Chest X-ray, AP view. Patient: 34 years old, sex M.
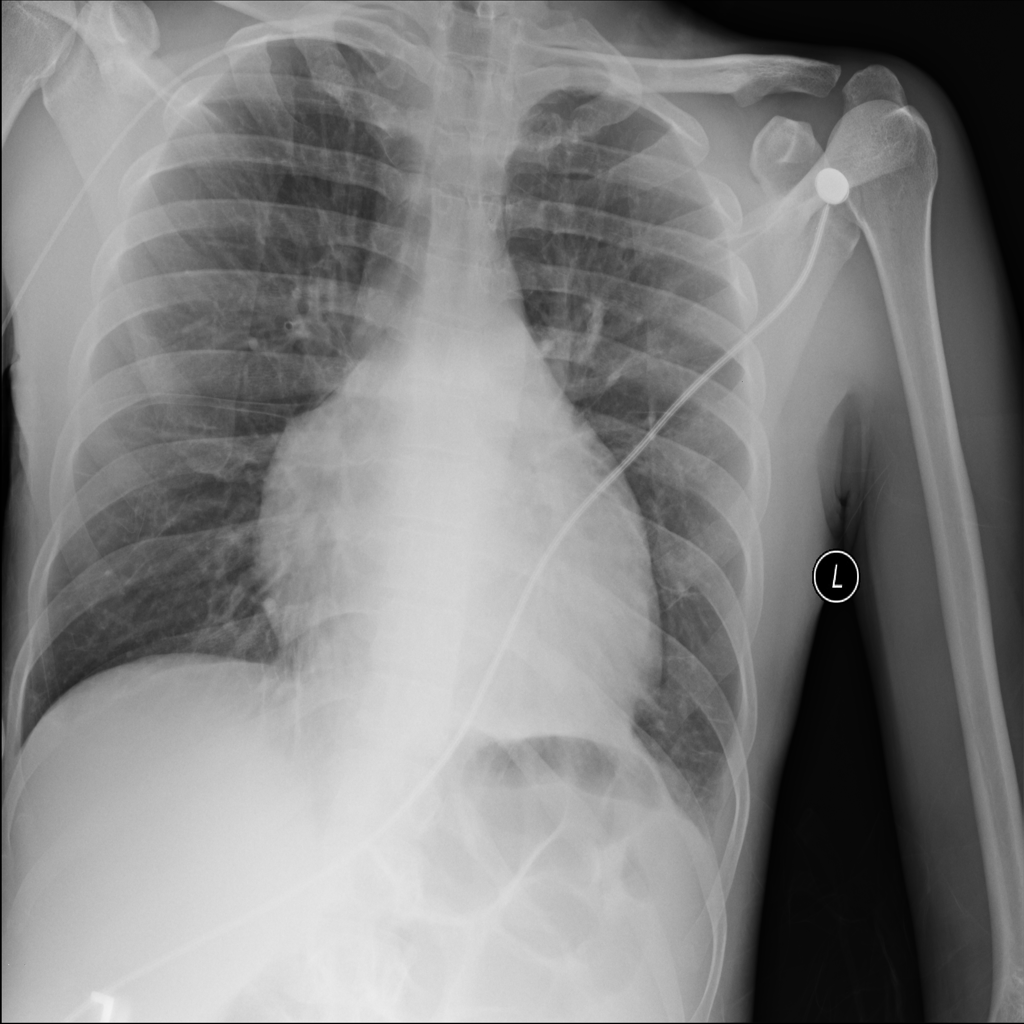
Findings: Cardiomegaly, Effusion